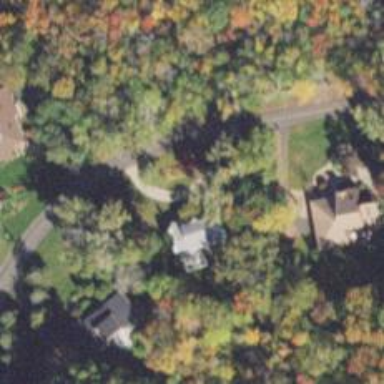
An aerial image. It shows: Residential driveway serving as service road.